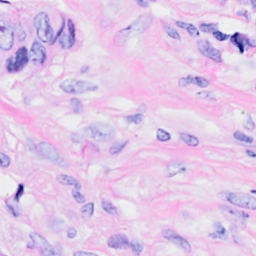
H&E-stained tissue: Breast